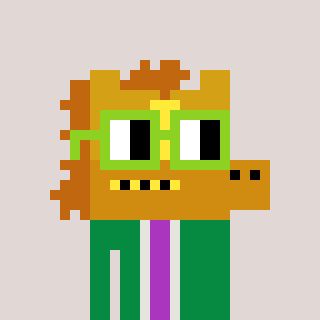
a pixel art character with square light green glasses, a yellow horse-shaped head and a green-colored body on a warm background